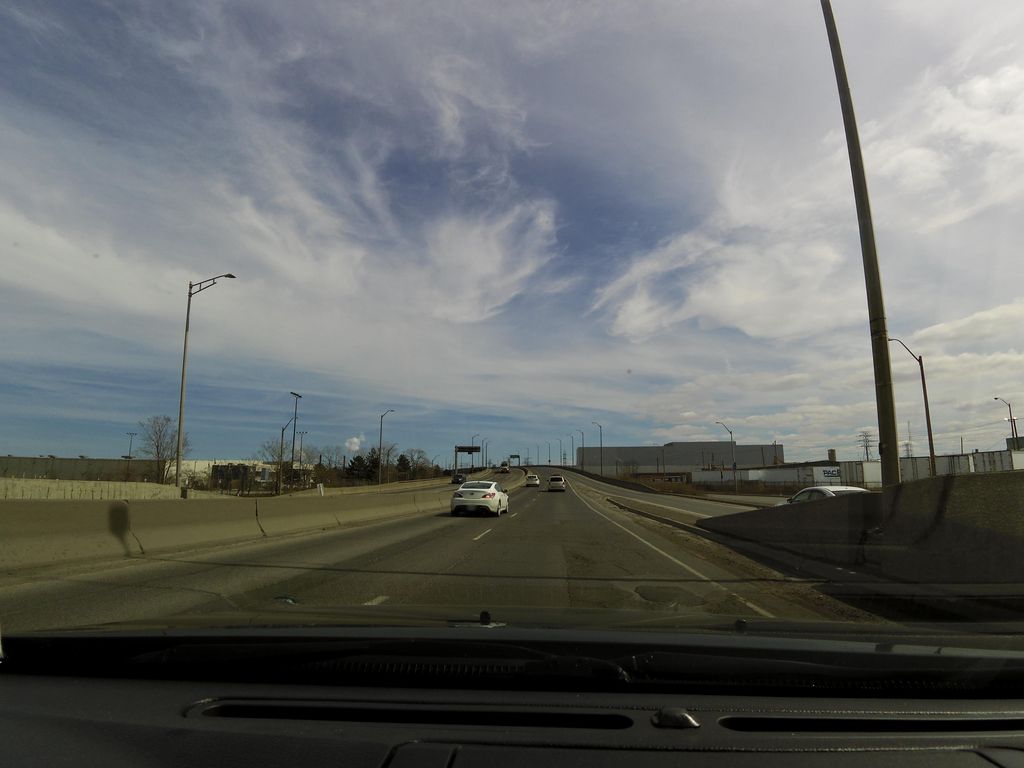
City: hamilton